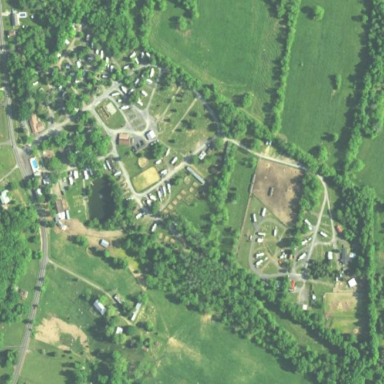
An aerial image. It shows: Campsite for tourism.